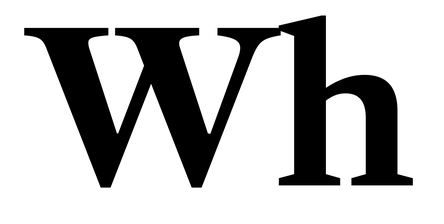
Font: LibreCaslonText_Bold